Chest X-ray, AP view. Patient: 30 years old, sex M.
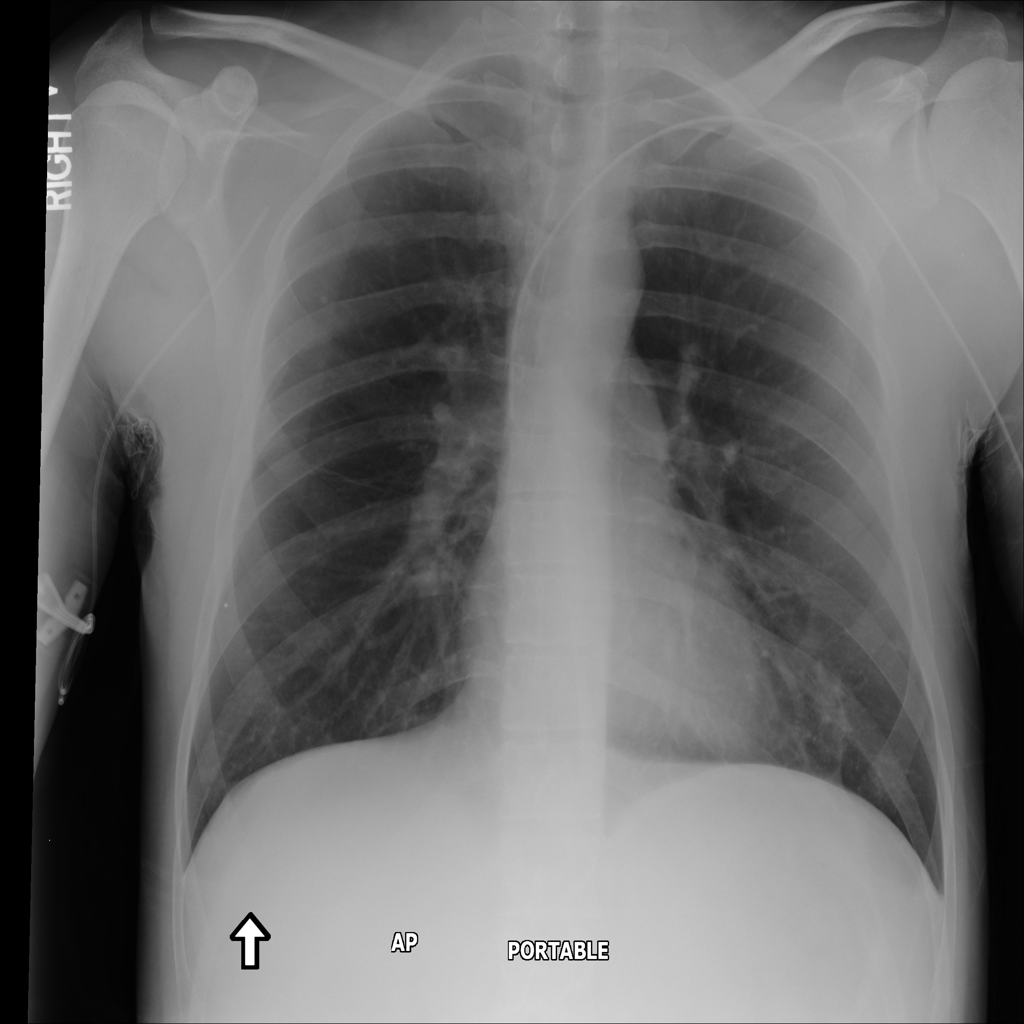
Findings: No Finding